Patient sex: F
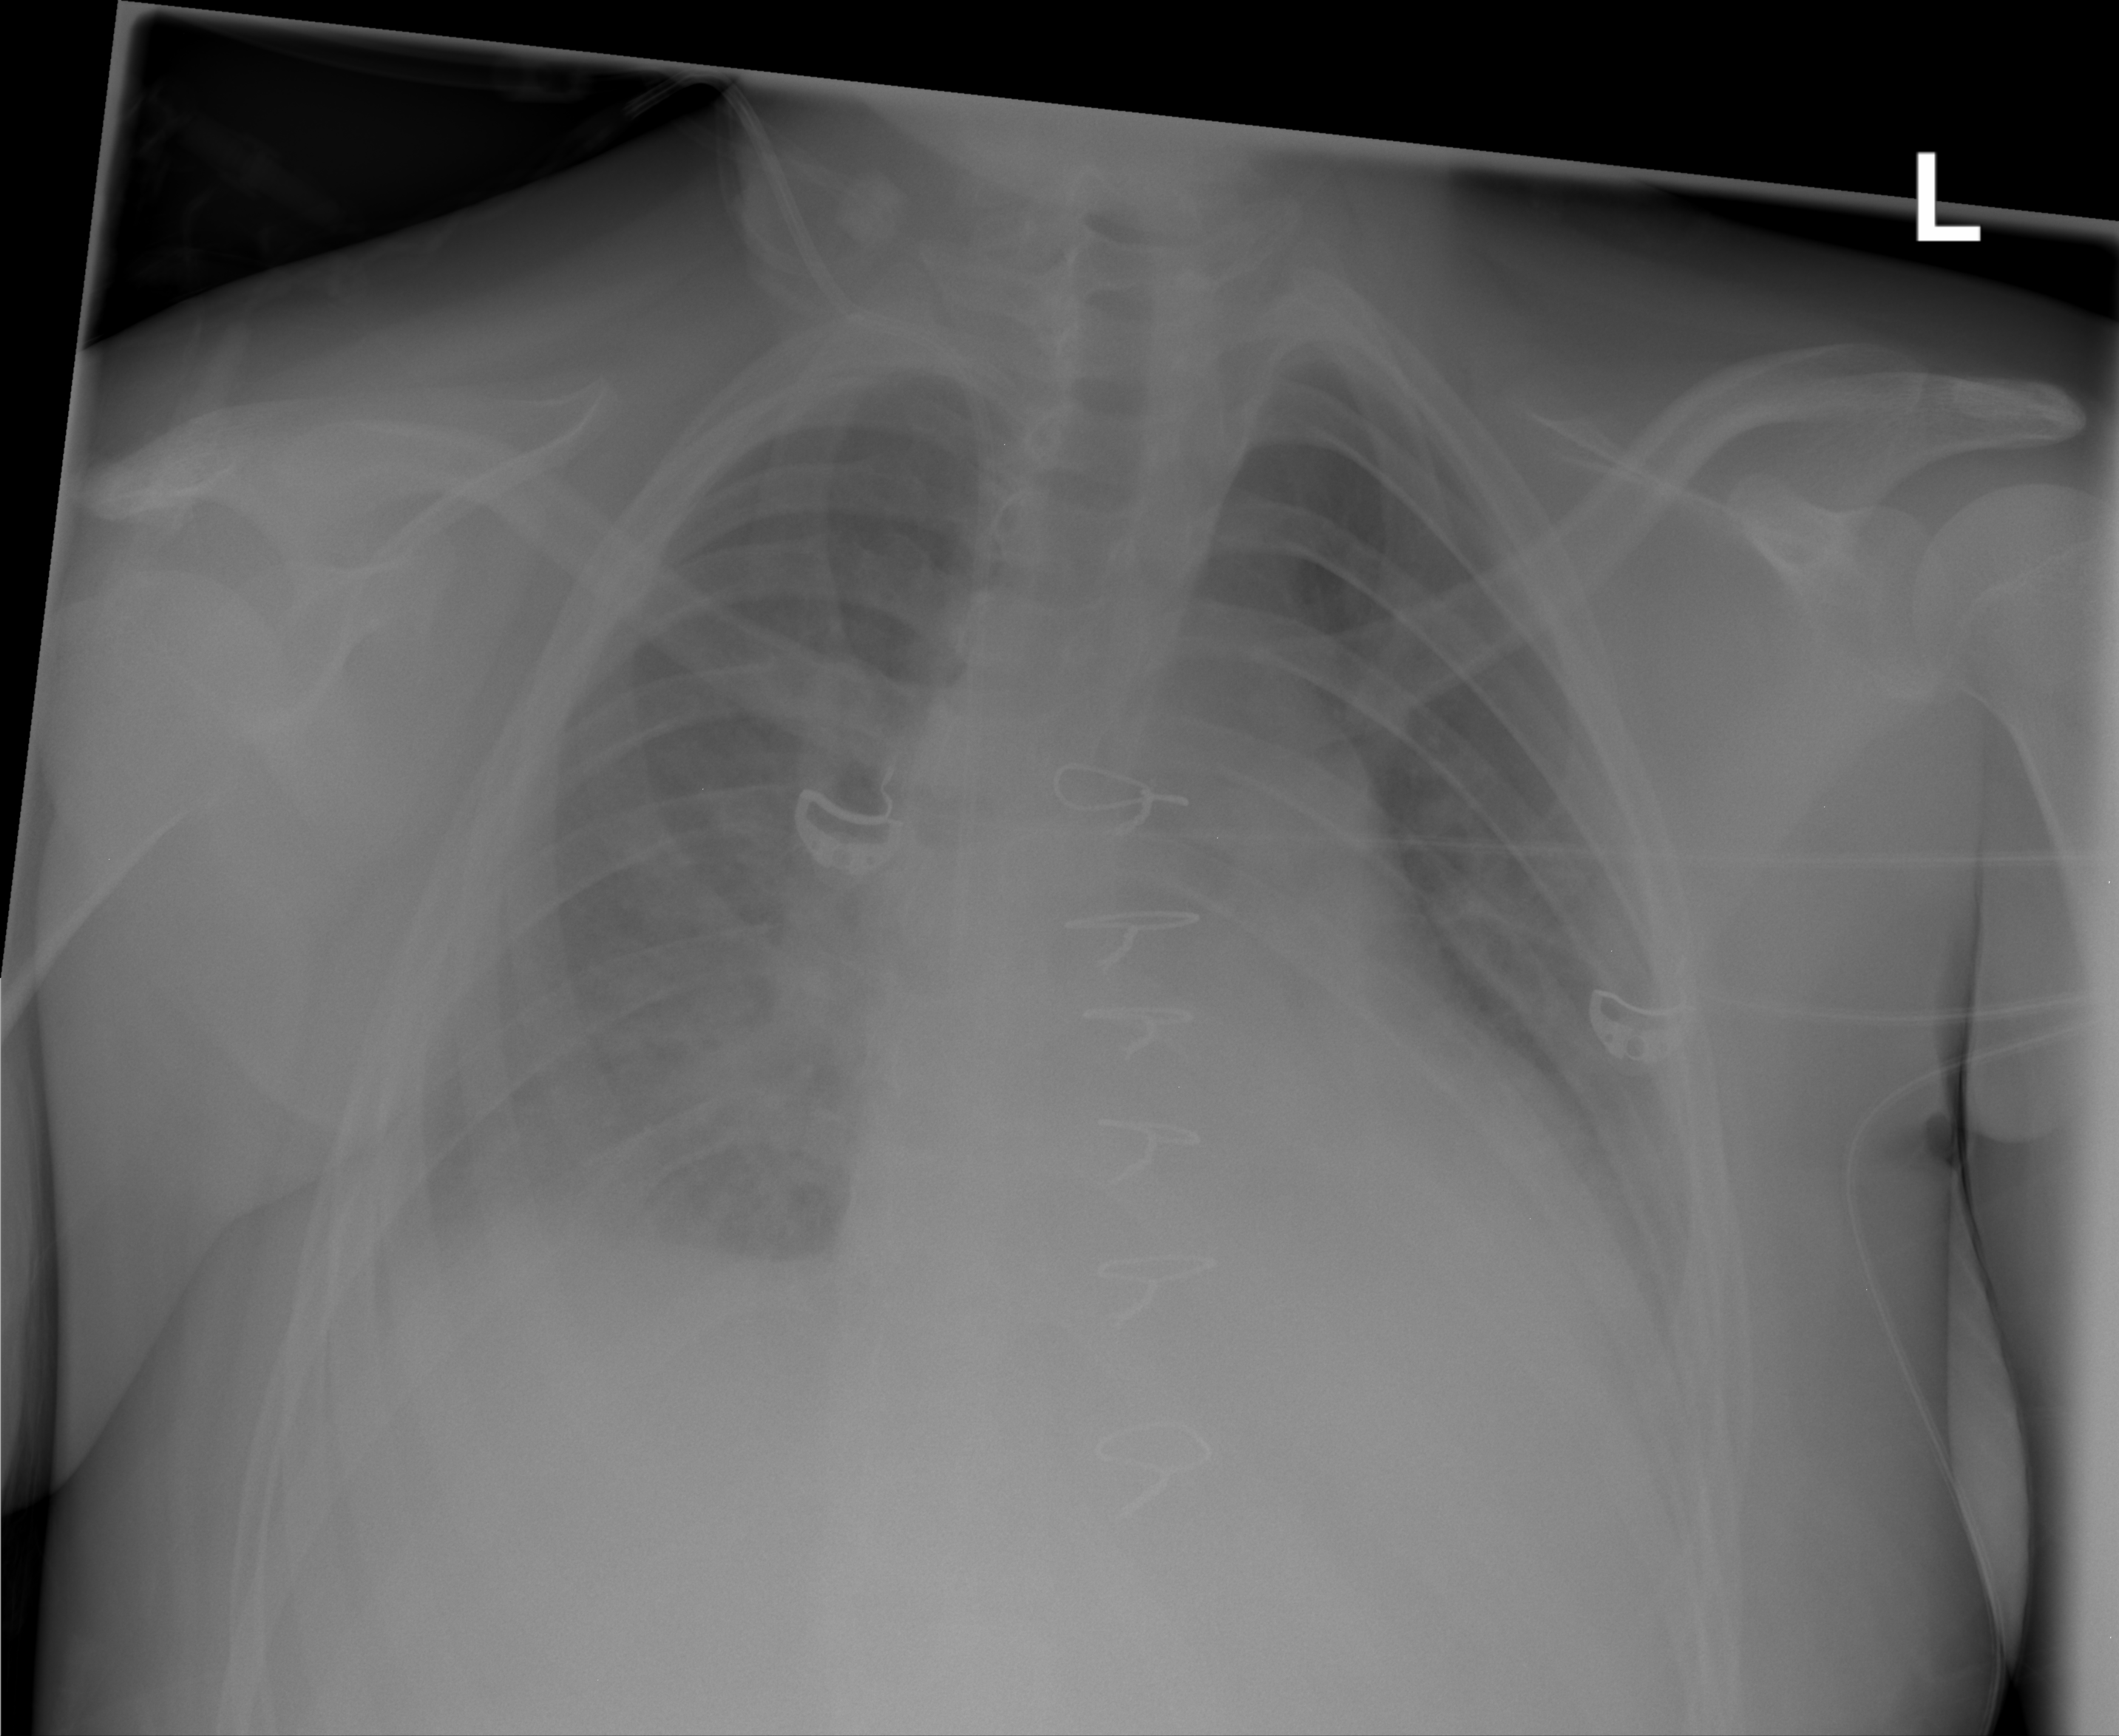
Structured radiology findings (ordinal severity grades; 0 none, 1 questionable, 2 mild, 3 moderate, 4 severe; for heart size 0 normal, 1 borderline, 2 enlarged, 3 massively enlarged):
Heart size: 0
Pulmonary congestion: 2
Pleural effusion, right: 2
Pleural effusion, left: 2
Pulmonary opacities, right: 0
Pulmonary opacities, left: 0
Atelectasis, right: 2
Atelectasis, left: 2